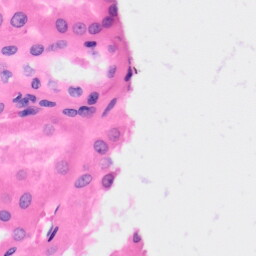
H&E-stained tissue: Kidney